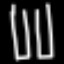
Label: pants